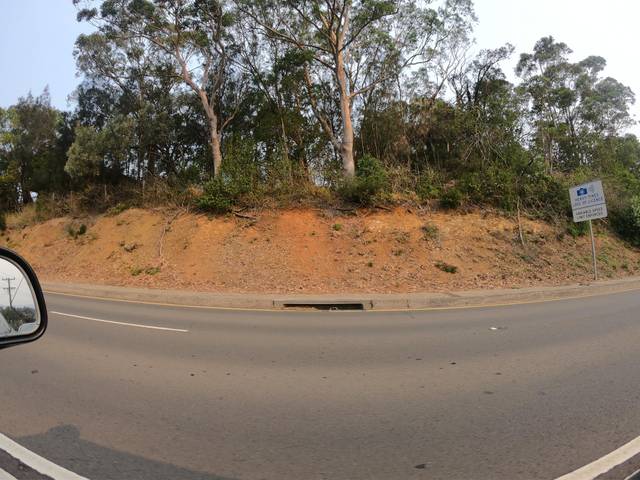
Region: Australia
Coordinates: -34.426, 150.87